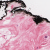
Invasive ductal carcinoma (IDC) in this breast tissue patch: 0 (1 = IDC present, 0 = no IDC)